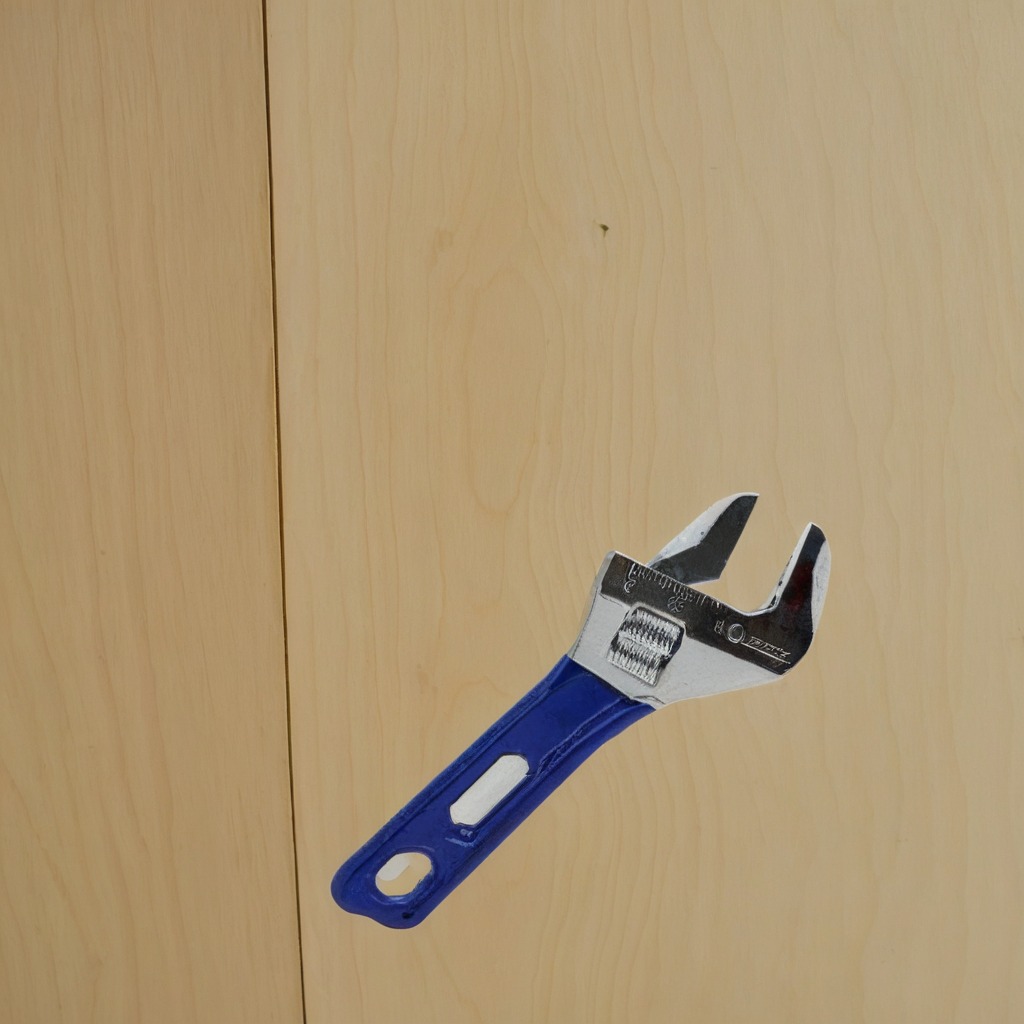
An wrench lies on the plywood surface in a paint workshop.